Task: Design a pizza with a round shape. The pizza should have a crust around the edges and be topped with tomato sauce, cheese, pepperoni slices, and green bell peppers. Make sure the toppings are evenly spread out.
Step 564:
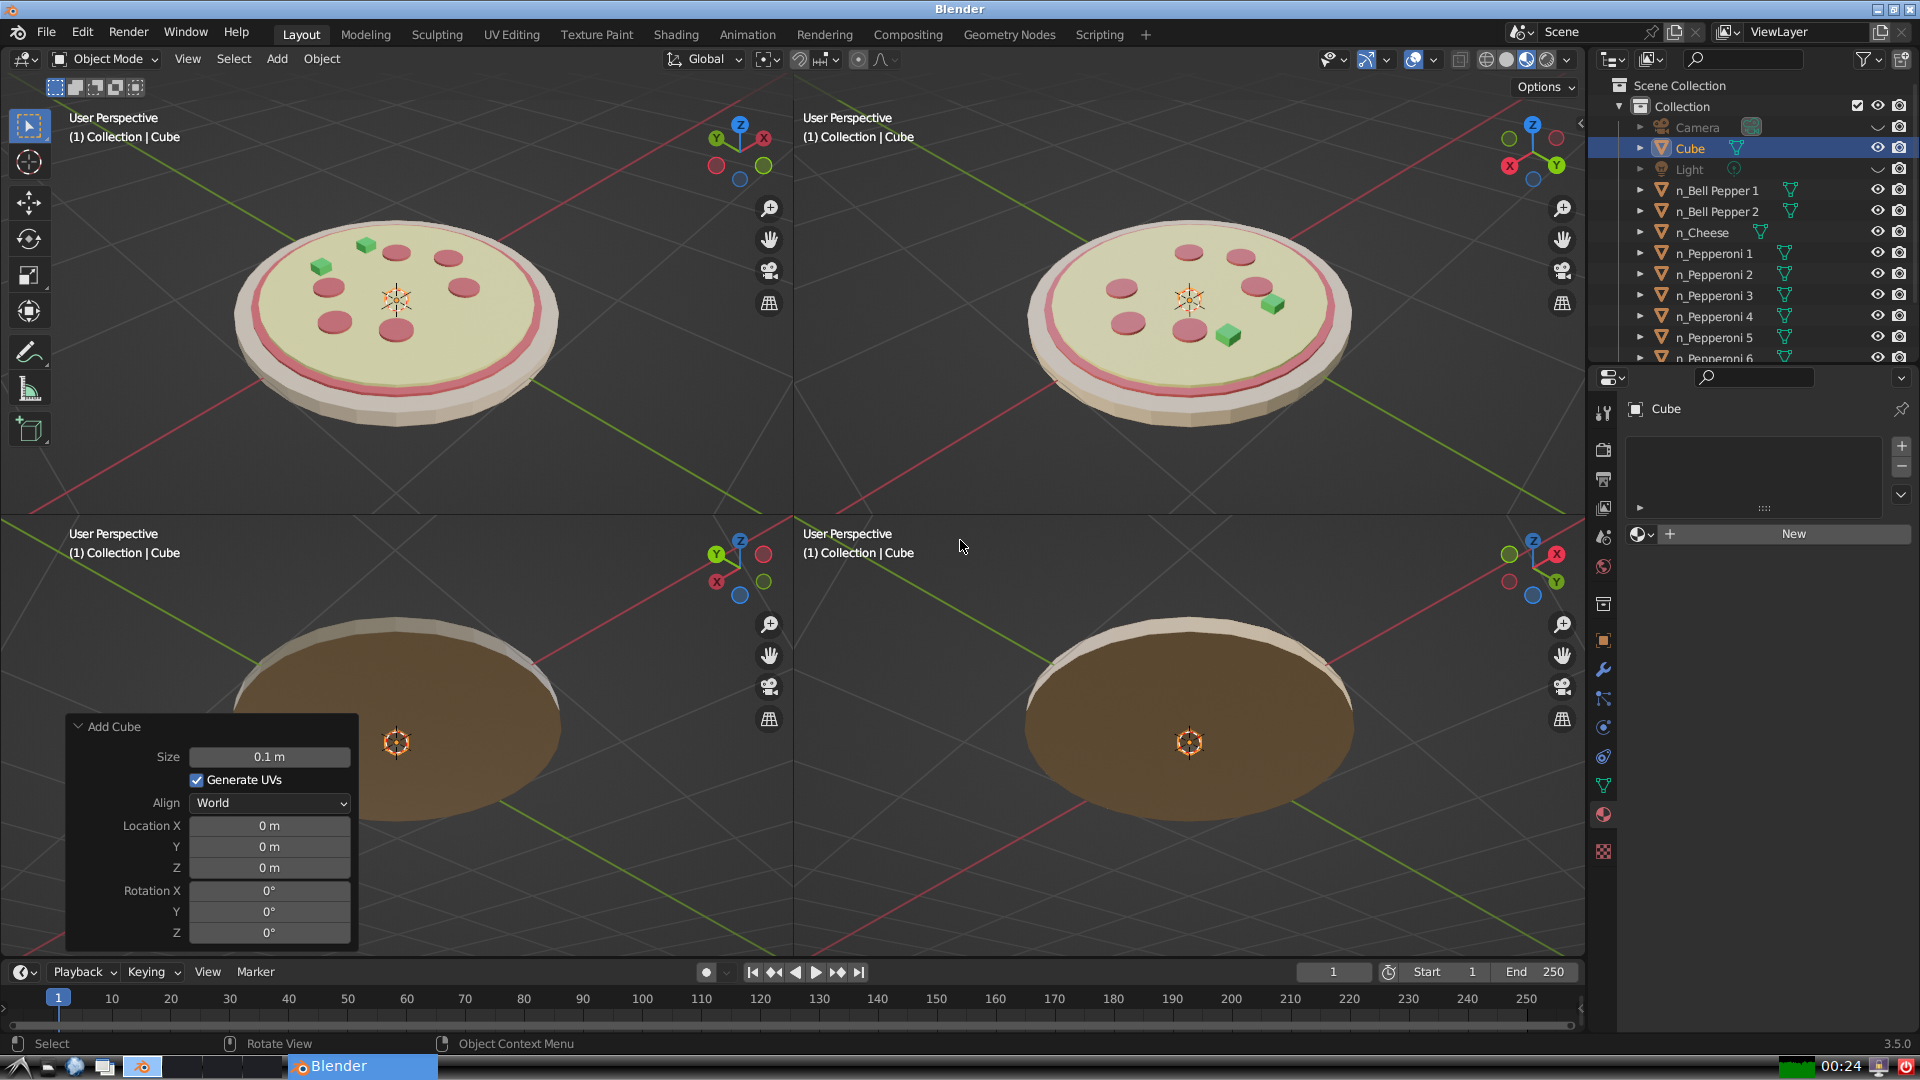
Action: {"mouse_move": [270, 826]}